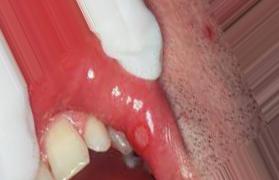
Condition: Mouth Ulcer